Field crop: maize
Growth stage: 2
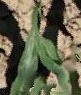
Species: maize